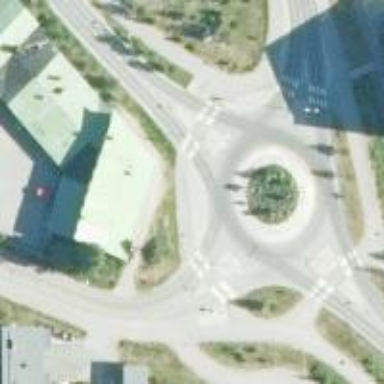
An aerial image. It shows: Secondary road around roundabout.